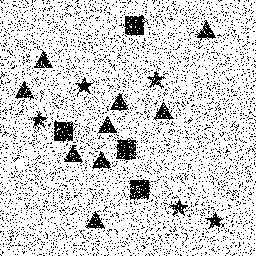
Squares: 4
Triangles: 9
Stars: 5
Total shapes: 18